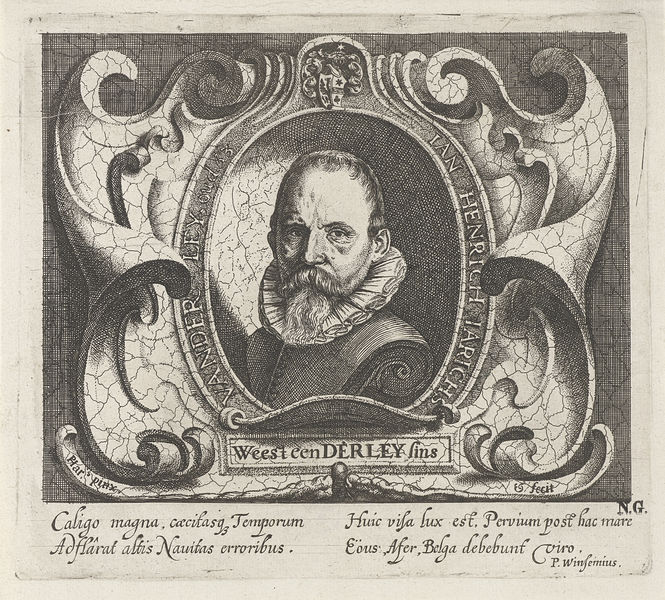
Titel: Portret van Jan Henrich Jarichs van der Ley
Künstler: Pieter Feddes van Harlingen
Standort: Amsterdam
Institution: Rijksmuseum
Schlagwörter: kopf, mann, weiß, schwarz, zeichnung, blick, bart, wand, gesicht, kragen, rahmen, holland, porträt, signatur, schrift, signiert, schriftzug, dekoration, ernst, büste, druckgraphik, schraffur, stich, text, selbstbildnis, krause, wappen, künstlerporträt, kupferstich, lol, latein, heinrich, lob, caligula, mural, ian heinrich, derley